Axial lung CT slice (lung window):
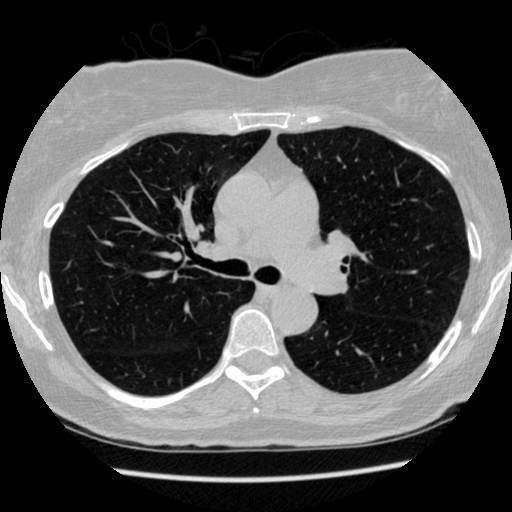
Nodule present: no